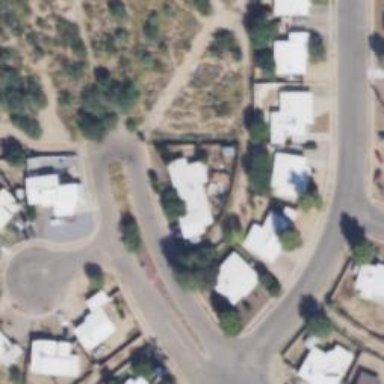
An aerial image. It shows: Alley classified as service road.